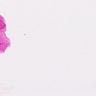
Metastatic tissue present: no